Question: I have grid container. Grid has cells. I need unite some cells in the grid. How can achive it?
The above image shows where I want to add cells.
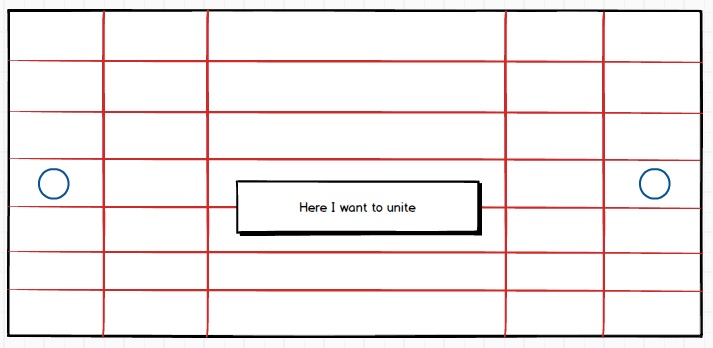
Answer: if you want to merge all cells in individual rows you can use colunnSpan.. something like this
'''
<Grid>
<Grid.ColumnDefinitions>
<ColumnDefinition/>
<ColumnDefinition/>
<ColumnDefinition/>
<ColumnDefinition/>
</Grid.ColumnDefinitions>
<Button Grid.Row="0" Grid.Column="2" Grid.ColumnSpan="2"></Button>
</Grid>
'''